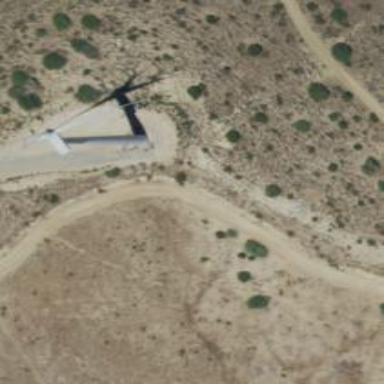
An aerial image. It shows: Wind generator powered by horizontal axis wind turbine.